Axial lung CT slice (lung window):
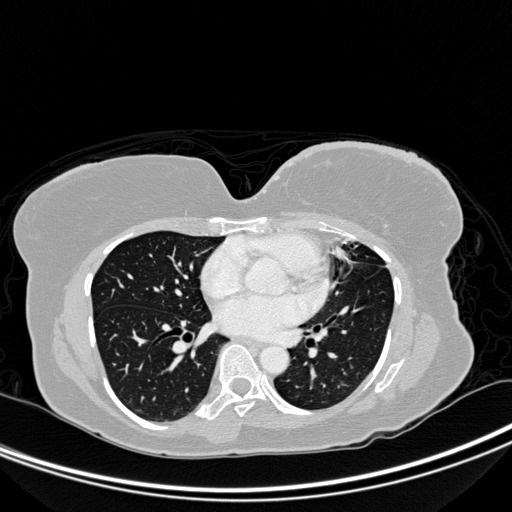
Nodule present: no